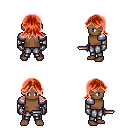
a pixel art fantasy rpg character, male body template, human, dark skin, steel arm armor, metal pants, red loose hair, metal gloves, dagger, four views (front, back, left, right), 2x2 character sprite sheet, small pixel art, hard edges, no anti-aliasing